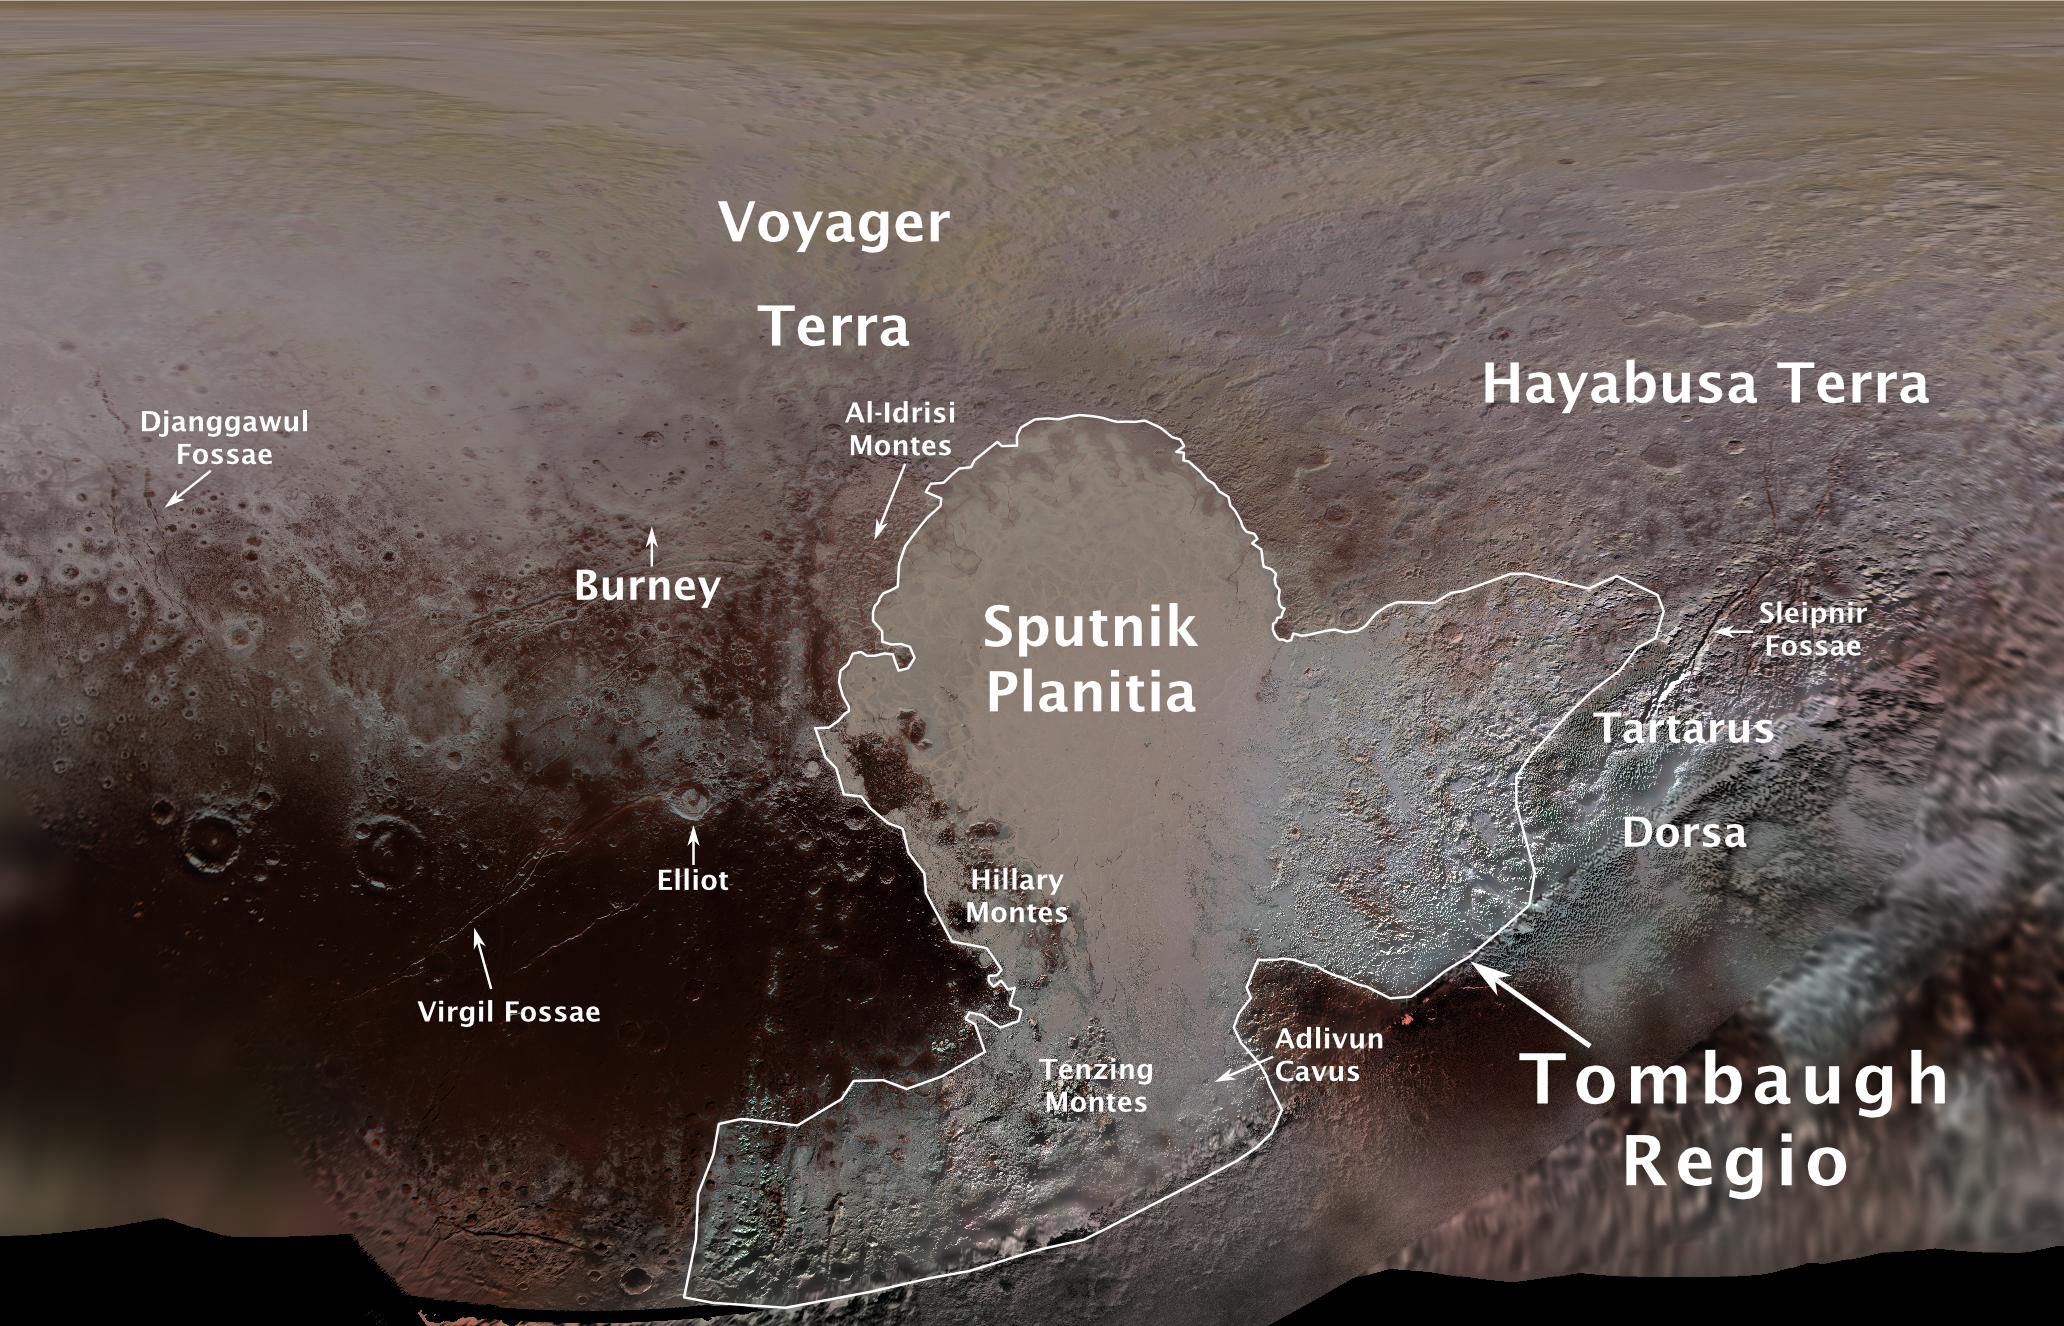
First Official Pluto Feature Names New Horizons, Pluto, dwarf planet, IAU, feature names